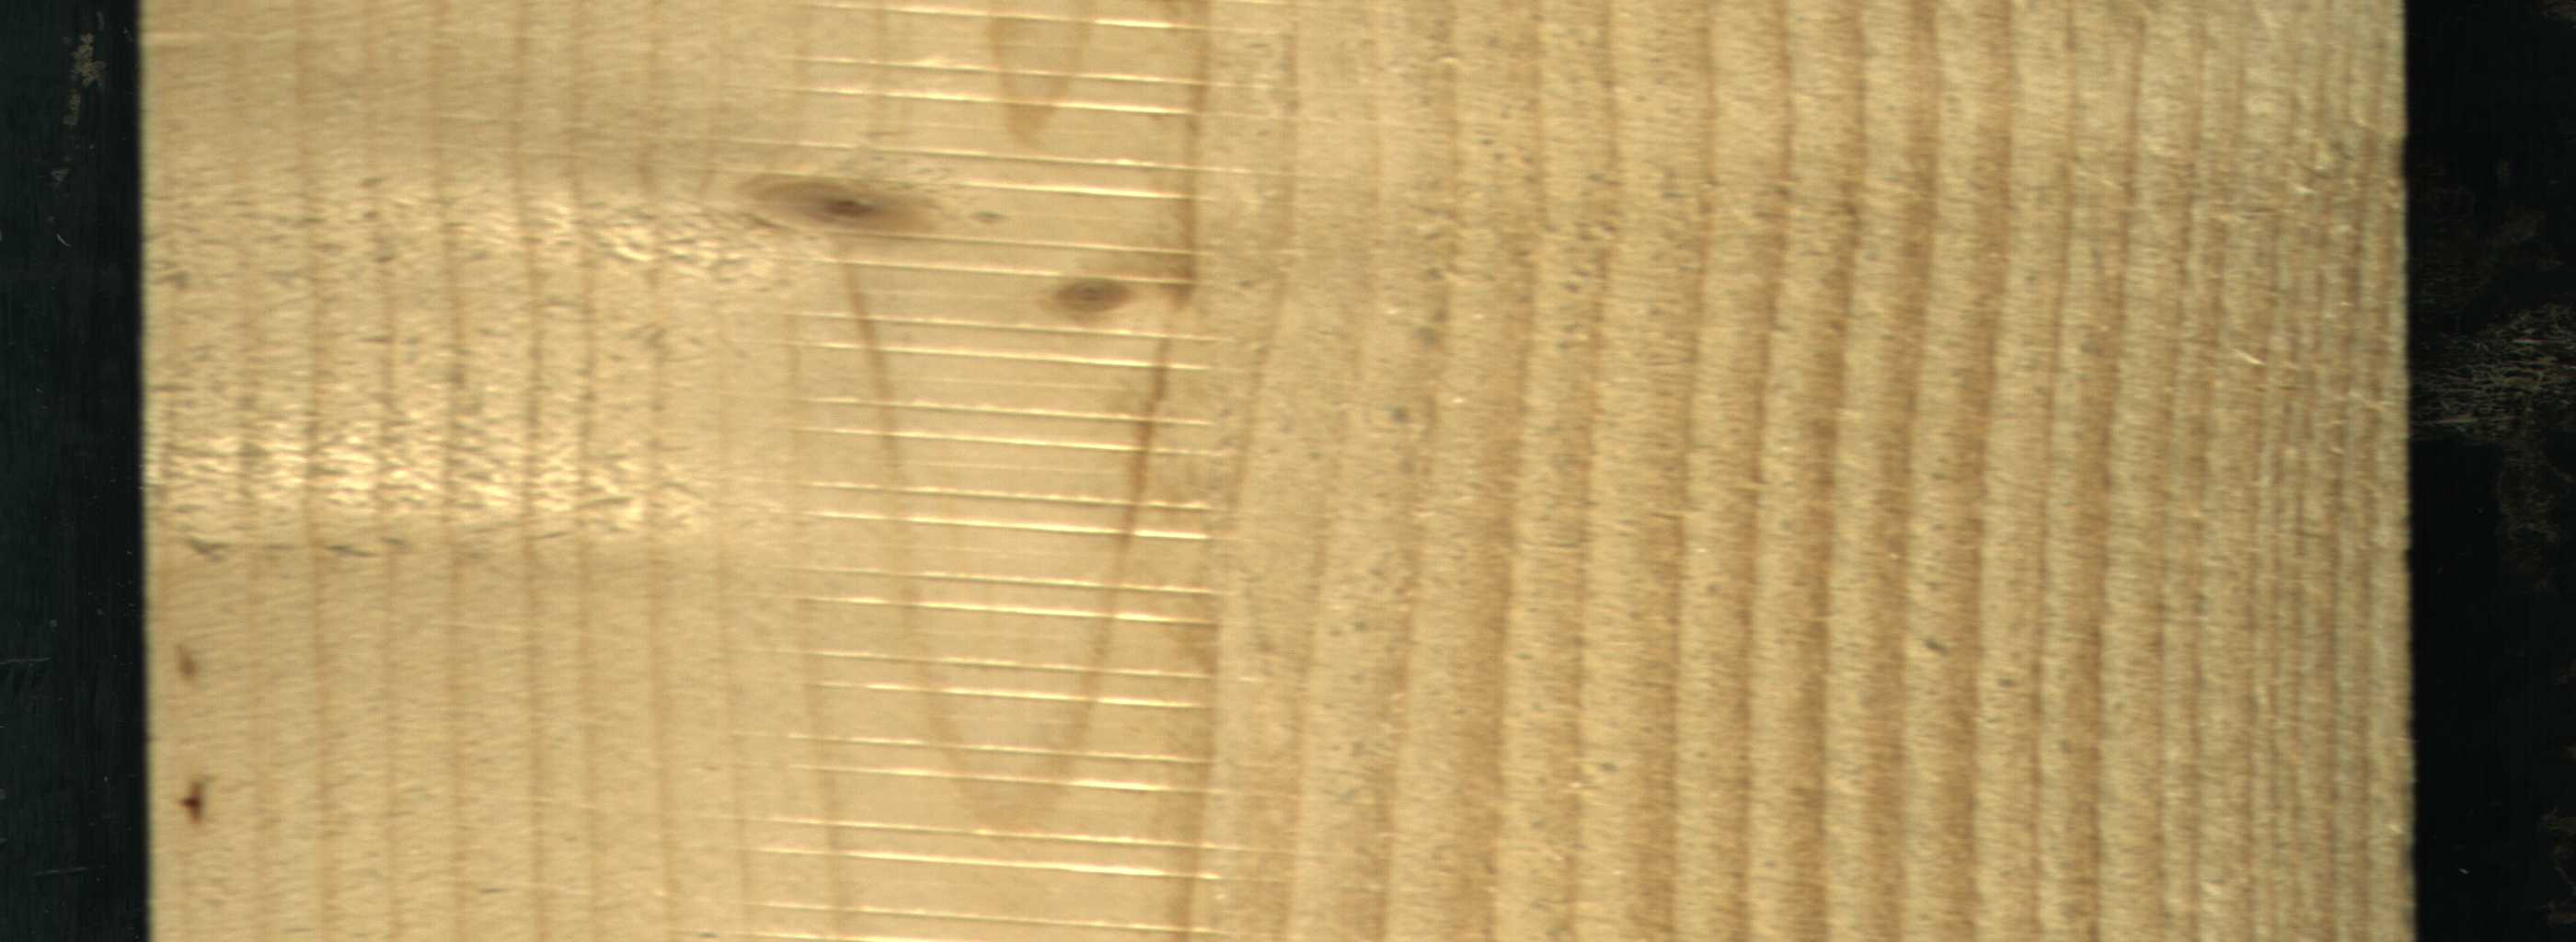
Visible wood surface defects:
resin
Live_Knot
Live_Knot